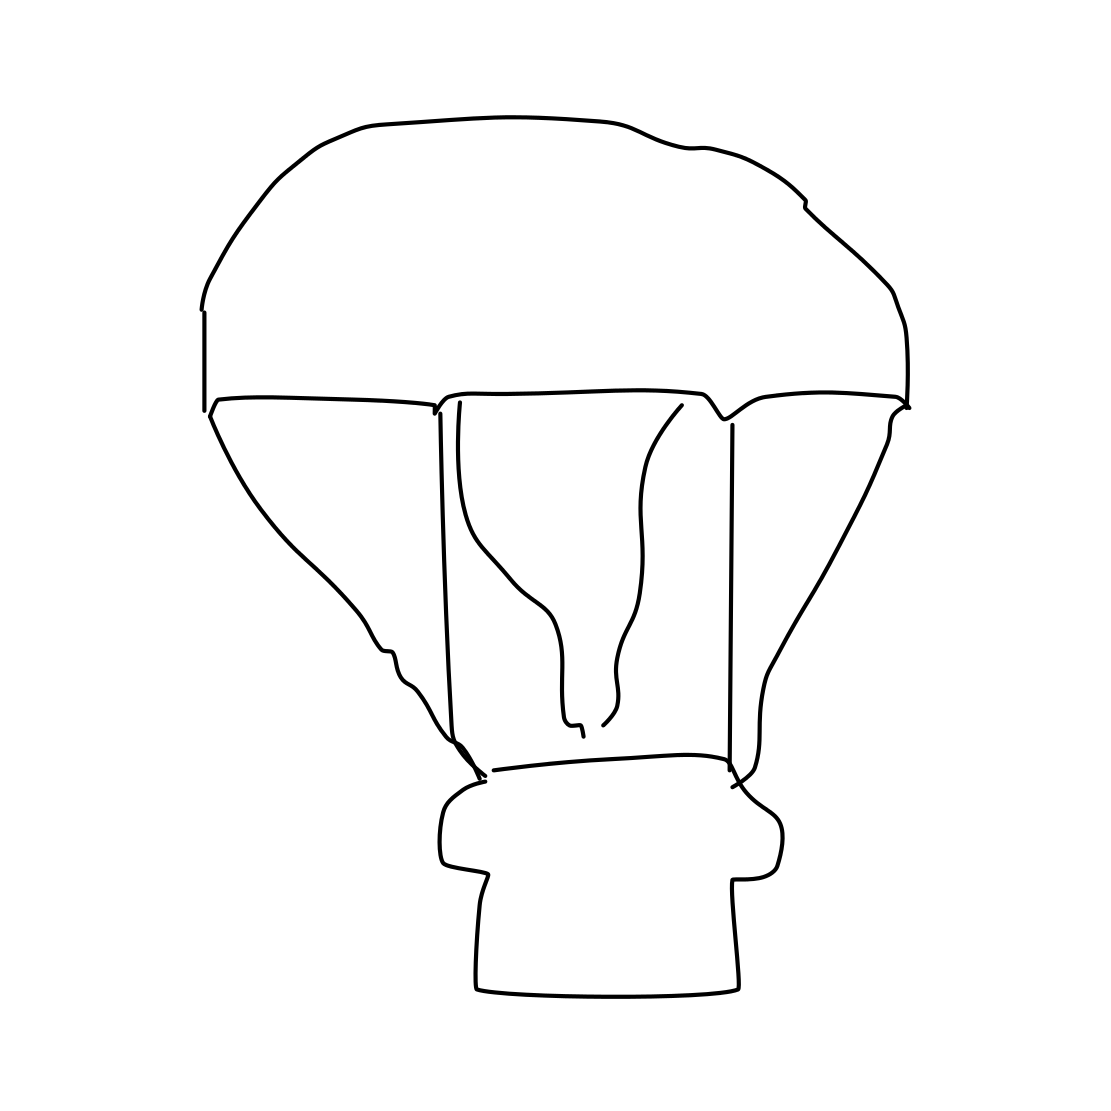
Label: parachute